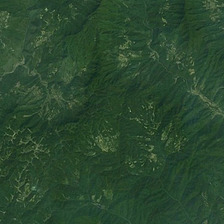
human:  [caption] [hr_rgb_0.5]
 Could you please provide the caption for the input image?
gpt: a large green plant was planted on the hill .

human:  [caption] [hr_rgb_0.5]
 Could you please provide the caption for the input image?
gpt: a large green plant was planted on the hill .

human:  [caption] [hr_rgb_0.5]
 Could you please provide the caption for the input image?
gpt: the mountain is very rugged and steep .

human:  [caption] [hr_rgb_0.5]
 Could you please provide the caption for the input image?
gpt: the mountain is very rugged and steep .

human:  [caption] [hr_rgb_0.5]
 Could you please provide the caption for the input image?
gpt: a large green plant was planted on the hill .